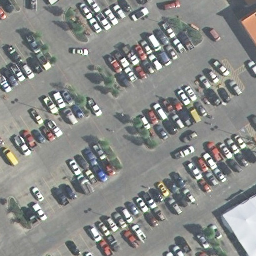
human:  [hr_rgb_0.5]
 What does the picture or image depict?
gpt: parking lot